Interaction volume radius: 10 \u00c5
Interaction volume height: 10 \u00c5
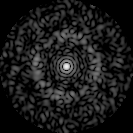
Disorder parameter: 0.8184